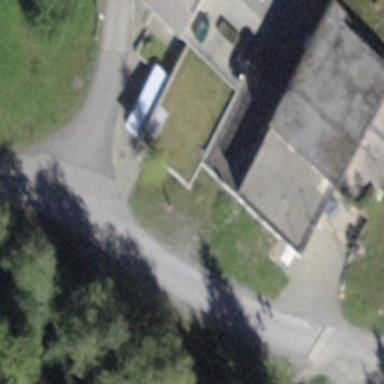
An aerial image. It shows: Service building.